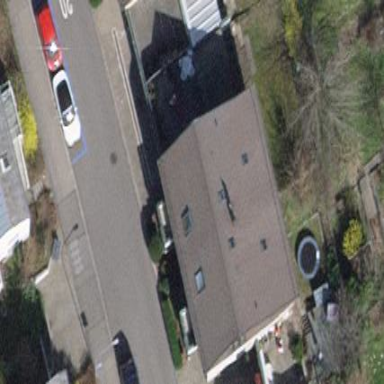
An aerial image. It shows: Semidetached house with pitched roof.